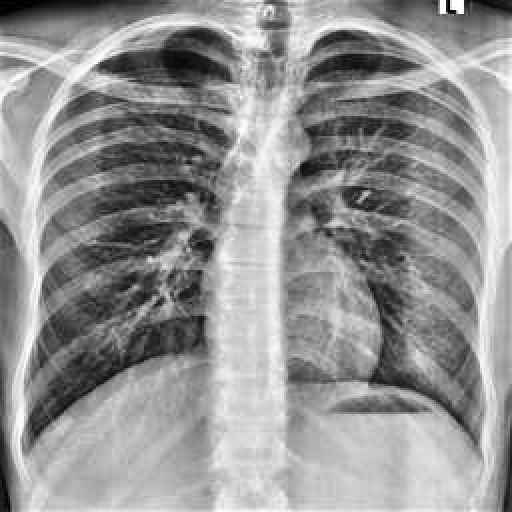
Finding: NORMAL